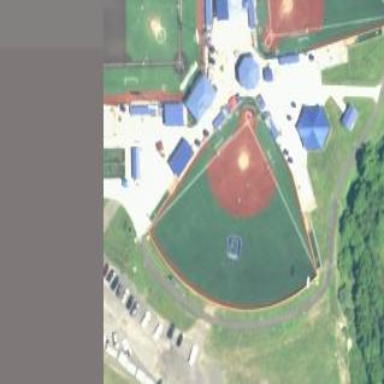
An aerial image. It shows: Softball pitch with artificial turf surface for leisure land.